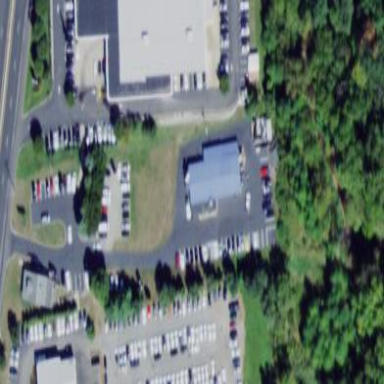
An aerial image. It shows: Shop that sells cars.